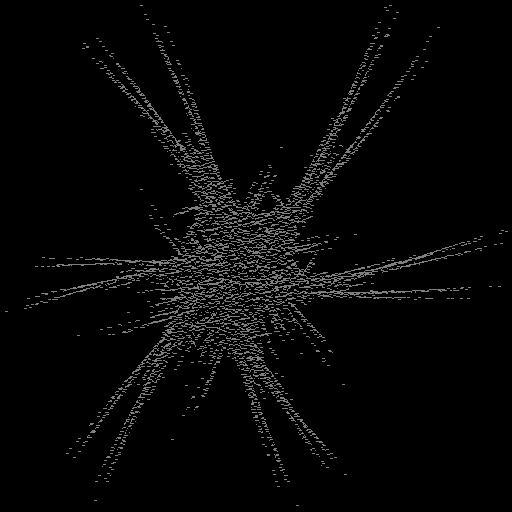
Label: gaku